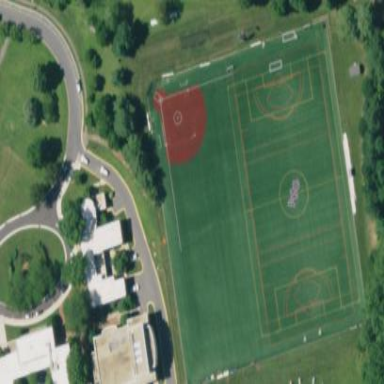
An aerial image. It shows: Softball field or pitch used for leisure activities.